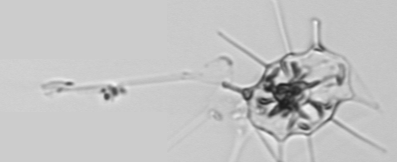
Label: Odontella